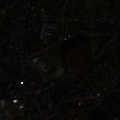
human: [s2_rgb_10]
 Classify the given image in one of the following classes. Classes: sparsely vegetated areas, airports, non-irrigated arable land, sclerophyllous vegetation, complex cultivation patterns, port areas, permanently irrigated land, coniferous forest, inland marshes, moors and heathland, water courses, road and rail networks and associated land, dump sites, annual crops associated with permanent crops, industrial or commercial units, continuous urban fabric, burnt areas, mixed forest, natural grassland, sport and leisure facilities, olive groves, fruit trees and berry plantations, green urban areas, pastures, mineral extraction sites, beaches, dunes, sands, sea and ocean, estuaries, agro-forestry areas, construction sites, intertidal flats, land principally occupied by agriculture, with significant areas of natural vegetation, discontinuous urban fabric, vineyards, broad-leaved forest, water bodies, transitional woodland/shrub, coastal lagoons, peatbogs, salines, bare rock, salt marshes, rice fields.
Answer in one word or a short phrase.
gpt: discontinuous urban fabric, land principally occupied by agriculture, with significant areas of natural vegetation